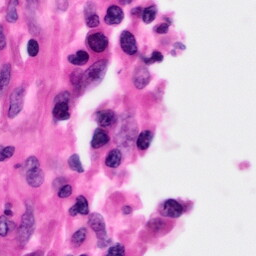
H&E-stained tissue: Pancreatic